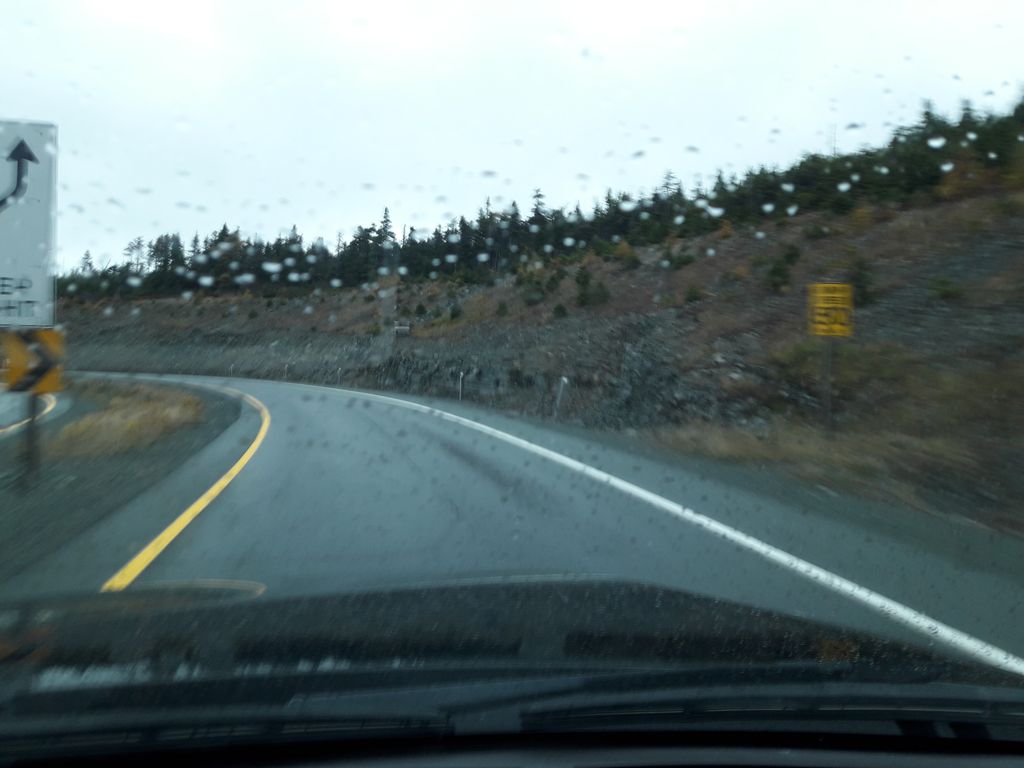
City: st_johns